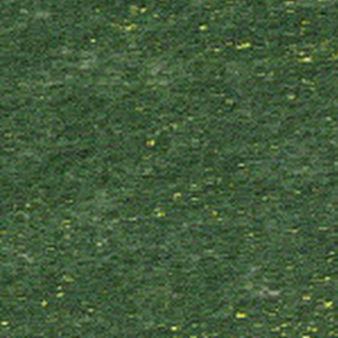
Label: other